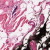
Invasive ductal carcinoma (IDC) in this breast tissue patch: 0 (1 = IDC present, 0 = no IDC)